Question: OK, I have an HTML DOM Parser. It works... sorta. It's trying to get the text from a div witch has a class.
See the main file
'''
<!DOCTYPE HTML>
<html>
<head>
<meta http-equiv="content-type" content="text/html" />
<script type="text/javascript" src="//ajax.googleapis.com/ajax/libs/jquery/1.10.2/jquery.min.js">
</script>
<script type="text/javascript" src="http://ajax.googleapis.com/ajax/libs/jqueryui/1.8.18/jquery-ui.min.js">
</script>
<style>
#txt_out {
border: 2px solid #C2C2C2;
color: #2E2E2E;
background: #EDEDED;
width: 97%;
padding: 5px;
font-size: 12px;
font-family: monospace;
outline: none;
height: 800px;
margin: 10px 0;
}
</style>
<title>Get Ranks</title>
<script type="text/javascript" >
$(document).on("click", ".go", function (event) {
var ID = $(".rank").val();
console.log("Loading rank: " + ID);
loadData(ID);
});
function loadData(ID) {
var getRank = ID;
var dataString = 'getRank=' + getRank;
$.ajax({
type: "POST",
url: "otherTest.php",
data: dataString,
cache: false,
success: function (html) {
$("#txt_out").append(html);
}
});
}
</script>
</head>
<body>
<h1>Get Mens Rankings</h1>
<input value="233" class="rank" />
<button class="go">Get stats</button>
<textarea readonly="readonly" id="txt_out"></textarea>
</body>
</html>
'''
and upon clicking the 'get stats' button, it calls (through AJAX) this page:
'''
<?php
include_once ('simple_html_dom.php');
$rank = $_POST['getRank'];
$URL = "http://fifa.com/worldranking/rankingtable/gender=m/rank=".$rank."/confederation=25998/page=1/_ranking_table.html";
$html = file_get_html($URL);
$test = trim($html->find('.rnkdate', 0)->innertext);
echo "Date published: " . $test;
?>
'''
It's trying to extract the date published from this URL: 'http://www.fifa.com/worldranking/rankingtable/gender=m/rank=233/confederation=25998/page=1/_ranking_table.html' where 'rank=XXX' is a different table for a different month.
Anyway, when I do this, here's what I get:

The problem is that it's inside another DIV and thus... I guess it doesn't show inside a '<textarea>'. So... how do I get inside that div and extract the text itself? Thank you.
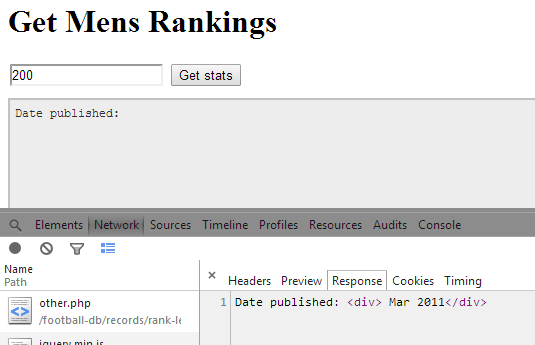
Answer: if you're using the <URL> anyway
'''
$test = trim($html->find('.rnkdate', 0)->plaintext);
'''